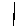
Label: line